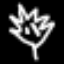
Label: leaf